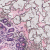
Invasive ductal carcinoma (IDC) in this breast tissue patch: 0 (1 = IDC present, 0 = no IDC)